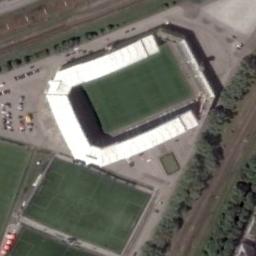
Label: stadium